Question: I have a stacked barplot with the following data
'''
df <- expand.grid(name = c("oak","birch","cedar"),
sample = c("one","two"),
type = c("sapling","adult","dead"))
df$count <- sample(5:200, size = nrow(df), replace = T)
'''
I generate a barplot and try to add the group lables to it:
'''
ggplot(df, aes(x = name, y = count, fill = type)) +
geom_bar(stat = "identity") +
coord_flip() +
theme(legend.position="none") +
geom_text(aes(label = type, position = "stack"))
'''
It produces:

Two to three questions arise:
1. How can I make the labels appear in the top bar only?
2. How can I make the labels appear in the center of the bar section?
3. Optionally: How can I make the labels appear on top of the top bar being connected to their sections by arrows?
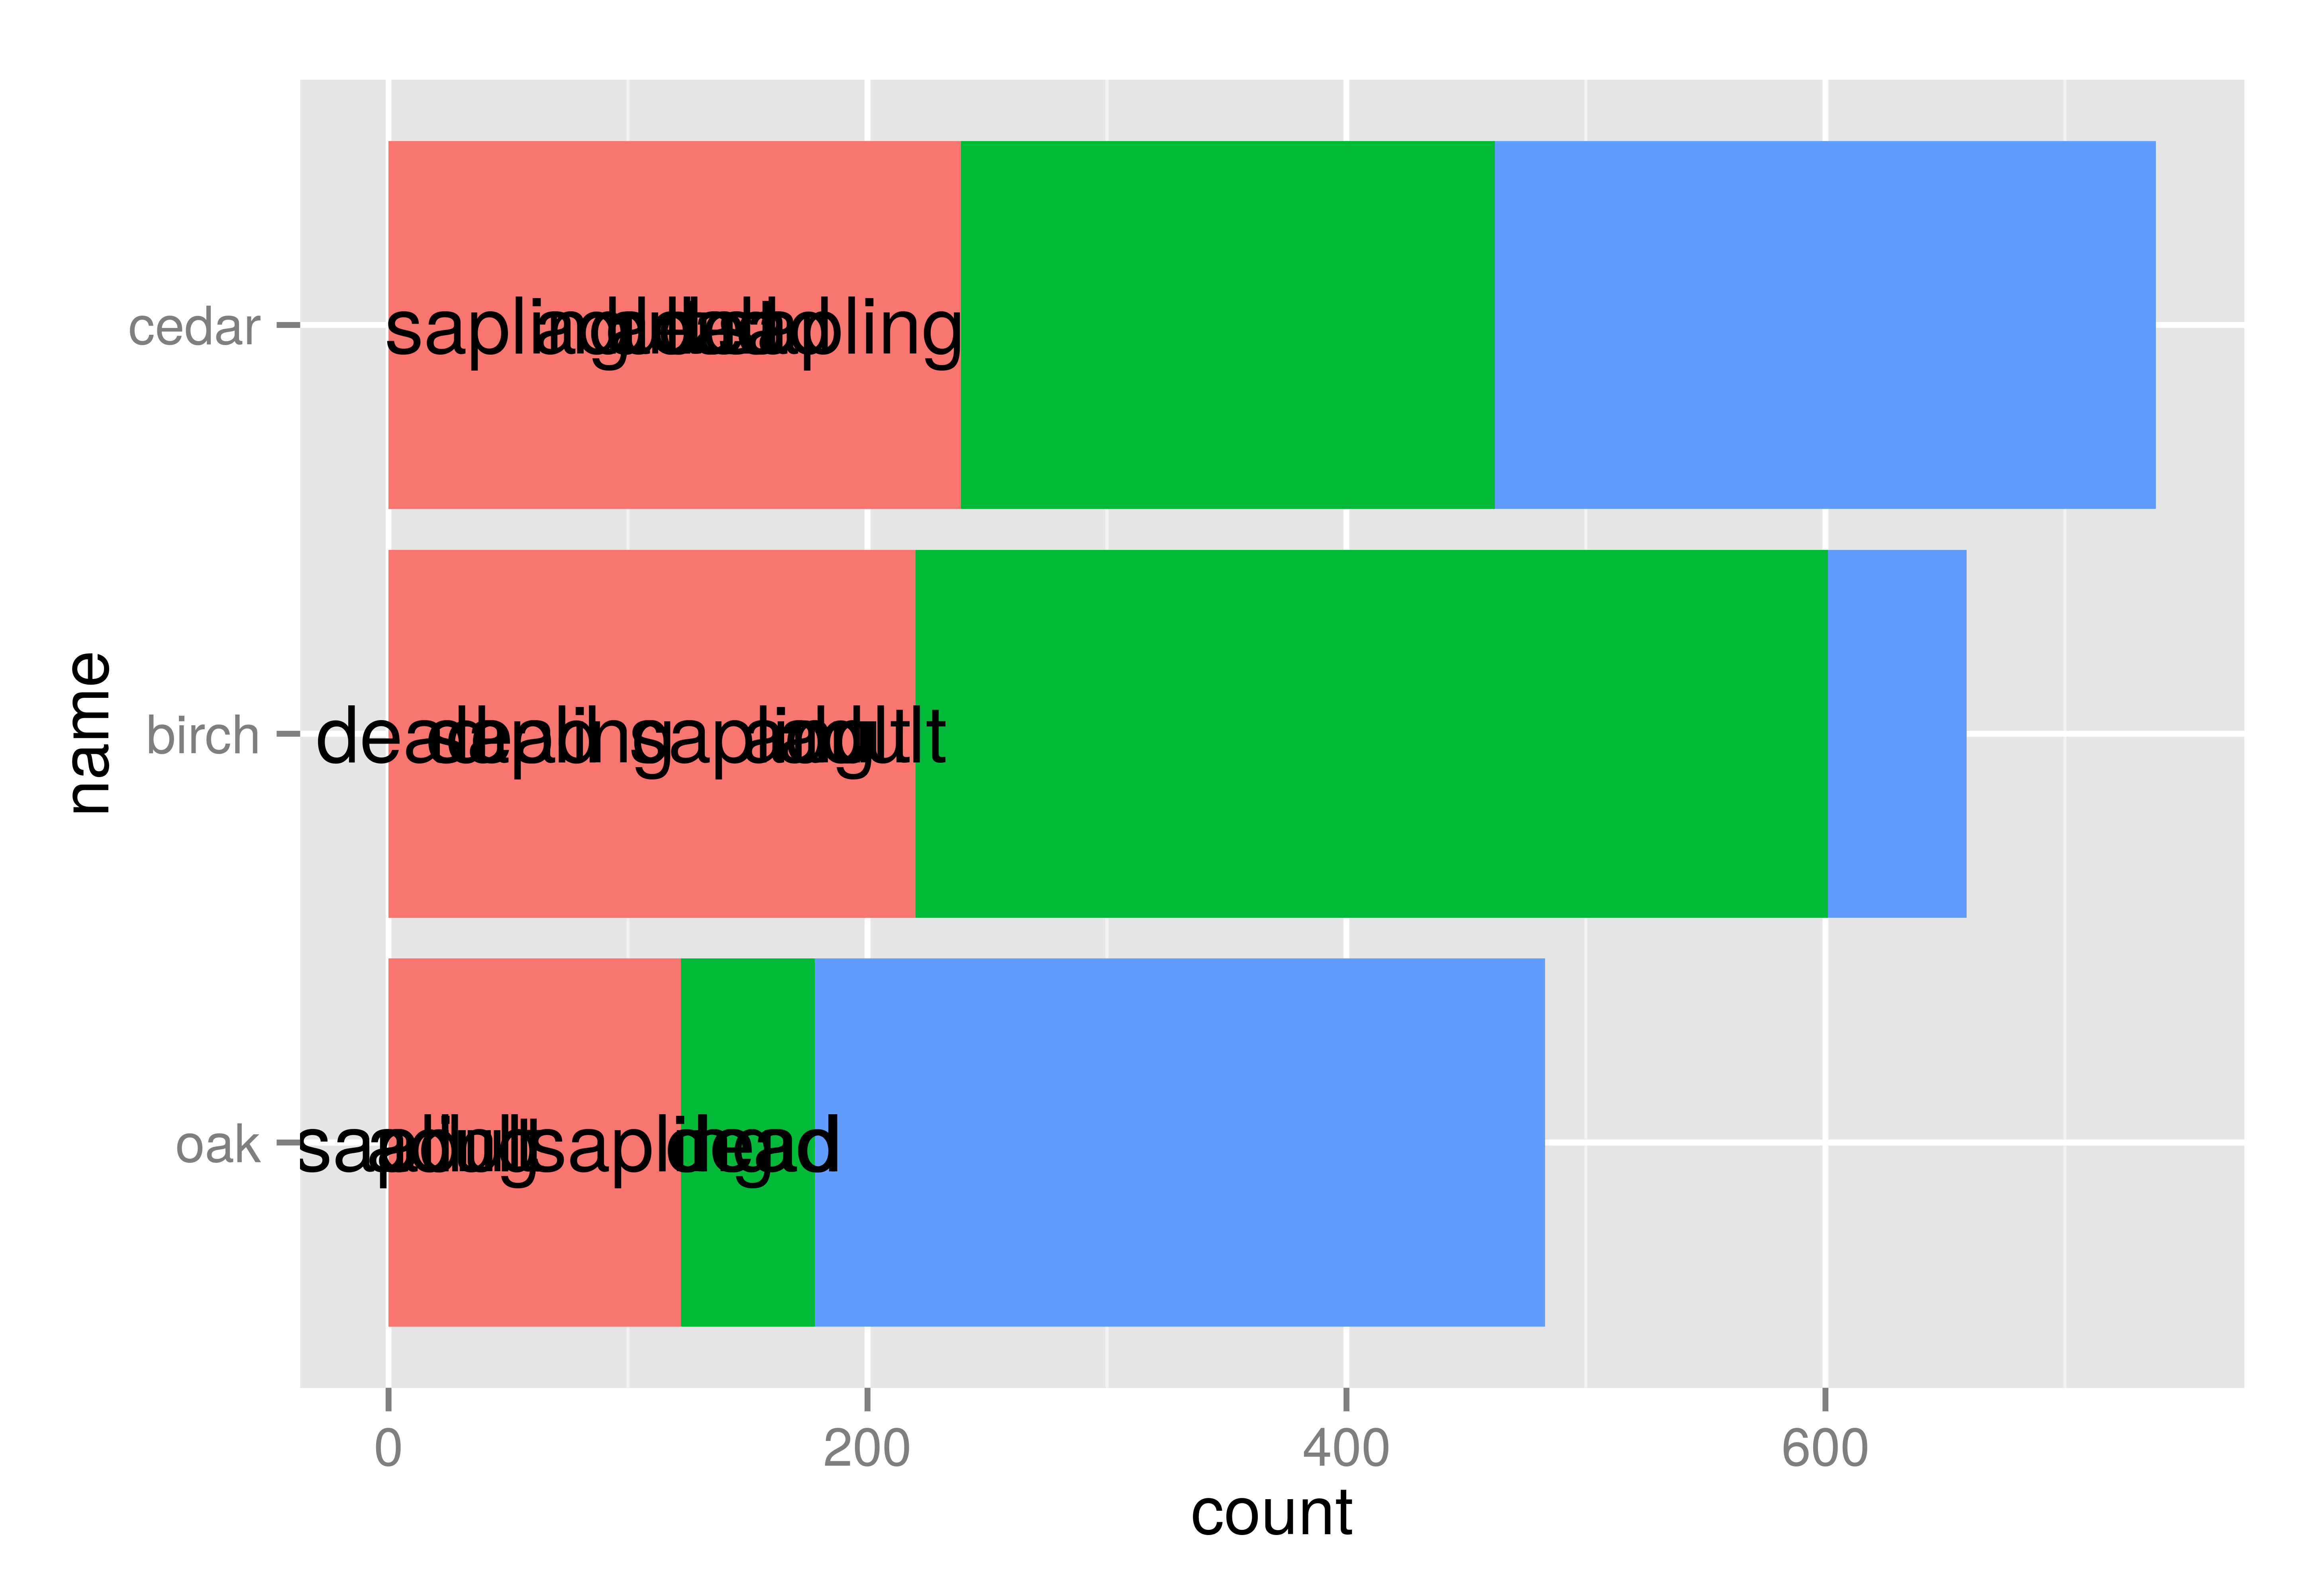
Answer: There is a link suggested above. That will help you. Here, I have another suggestion.
'''
set.seed(123)
df <- expand.grid(name = c("oak","birch","cedar"),
sample = c("one","two"),
type = c("sapling","adult","dead"))
df$count <- sample(5:200, size = nrow(df), replace = T)
### Arrange a data frame (summing up sample one and two)
library(dplyr)
ana <- df %>%
group_by(name, type) %>%
summarise(total = sum(count))
# Draw a figure once
bob <- ggplot(ana, aes(x = name, y = total, fill = type)) +
geom_bar(stat = "identity", position = "stack")
# Get a data frame for ggplot
cathy <- ggplot_build(bob)$data[[1]]
# calculate text position & add text labels
cathy$y_pos <- (cathy$ymin + cathy$ymax) / 2
cathy$label <- rep(c("sampling", "adult", "dead"), times = 3)
# Subset the data for labeling for the top bar
dan <- cathy[c(7:9), ]
# Draw a figure again
bob +
annotate(x = dan$x, y = dan$y_pos, label = dan$label, geom="text", size=3) +
coord_flip()
'''